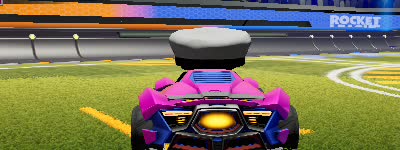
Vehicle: werewolf